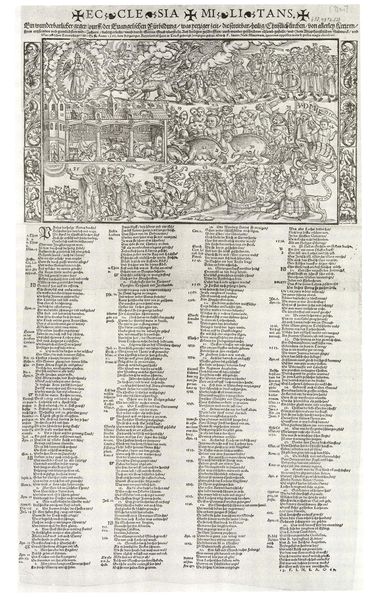
Titel: Ecclesia militans. Ein wunderbarlicher gegenwurff
Künstler: Monogrammist L
Institution: (Seriendruck)
Schlagwörter: feuer, gott, himmel, weiß, frauen, menschen, grau, männer, schwarz, zeichnung, haus, tier, tiere, wolke, leute, ornament, bibel, rahmen, bild, kirche, rauch, blatt, brunnen, engel, holzschnitt, schrift, grafik, spalten, ornamente, foto, katze, buch, burg, kreuz, flammen, druck, hochdruck, radierung, stich, seite, illustration, militär, text, zeitung, initiale, überschrift, namen, buchdruck, portikus, apokalypse, fegefeuer, jüngstes gericht, teufel, erscheinung, zeilen, maria, kupferstich, gloriole, handschrift, latein, strichzeichnung, urteil, tiefdruck, kalender, liste, sünder, bildfeld, saeulen, anzeigen, zeittafel, gebaeude, p, 1560, ecclesia militans